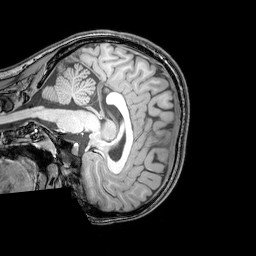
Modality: T1w
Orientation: sagittal
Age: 20
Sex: female
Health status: healthy
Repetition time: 0.081 s
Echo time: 0.037 s